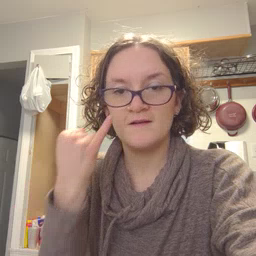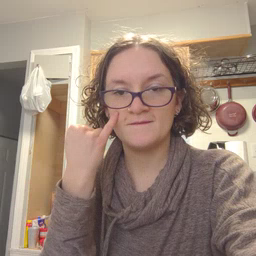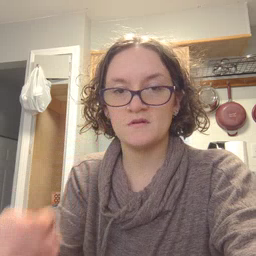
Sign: if